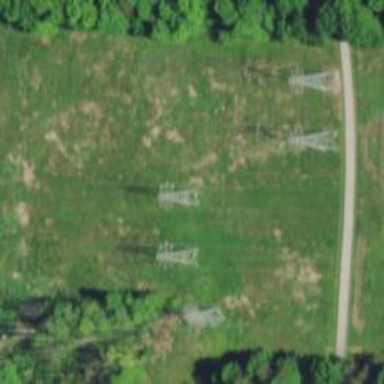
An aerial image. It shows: Lattice structure tower.